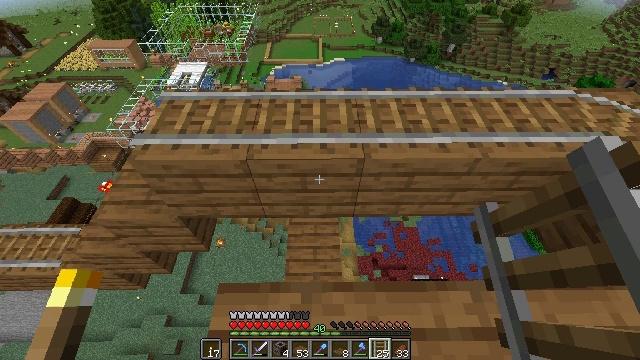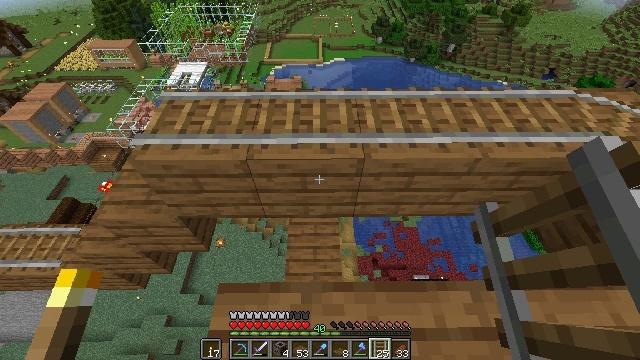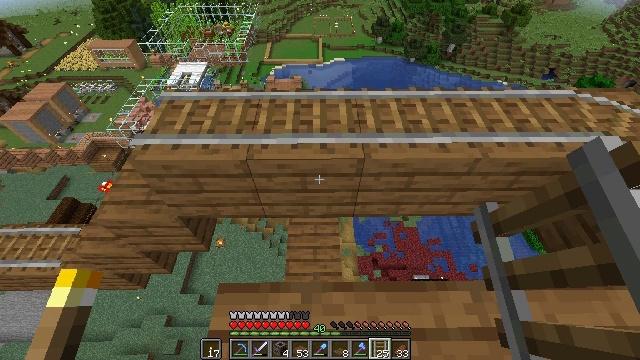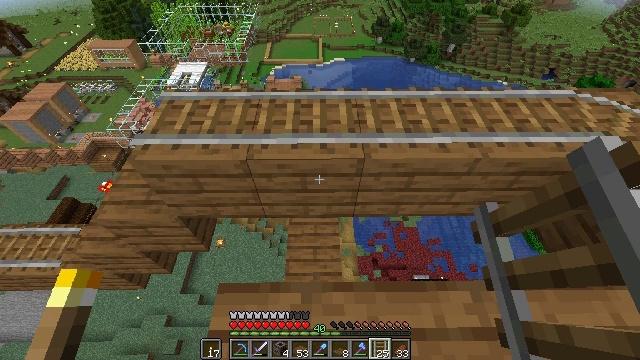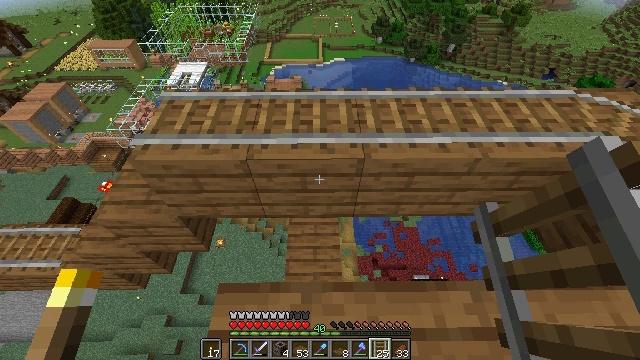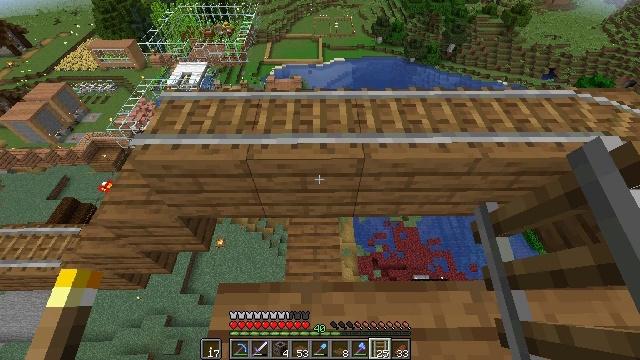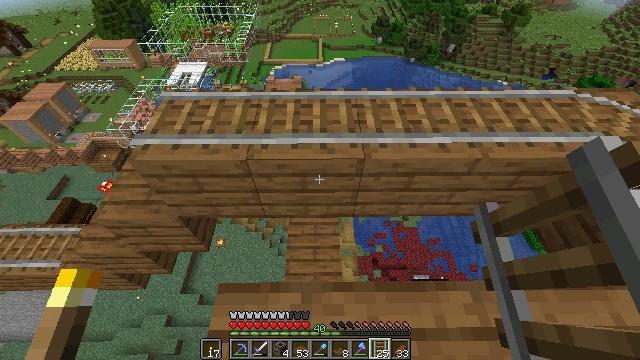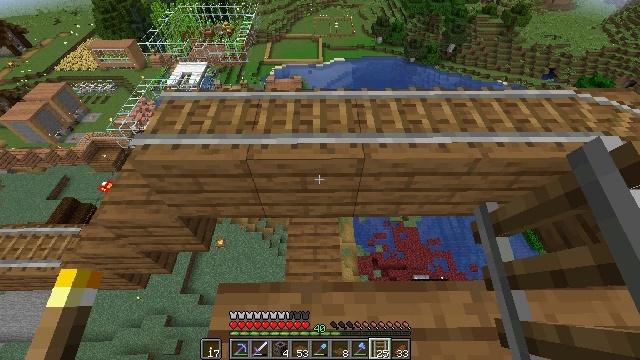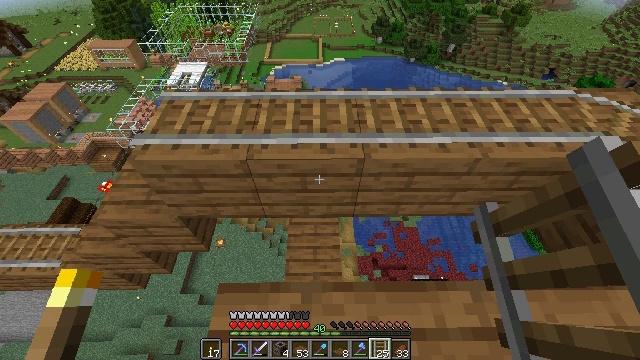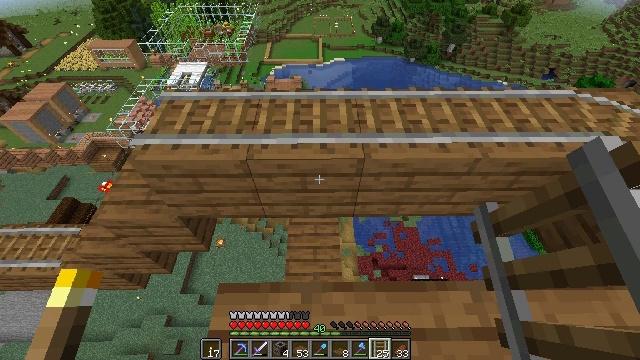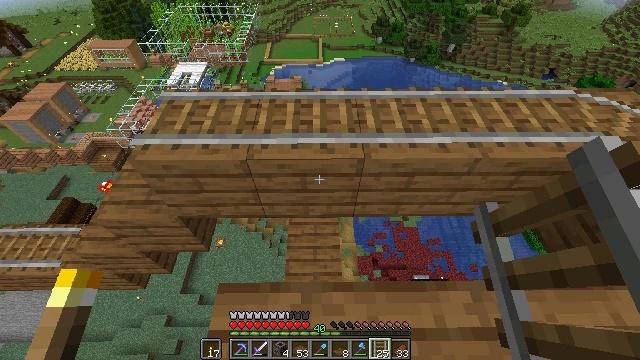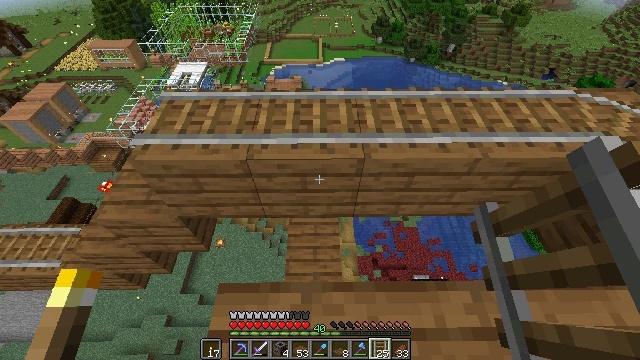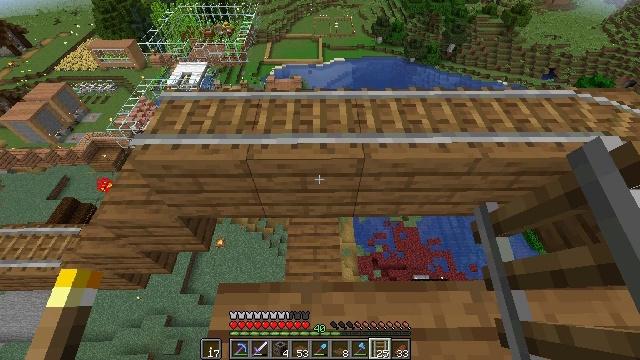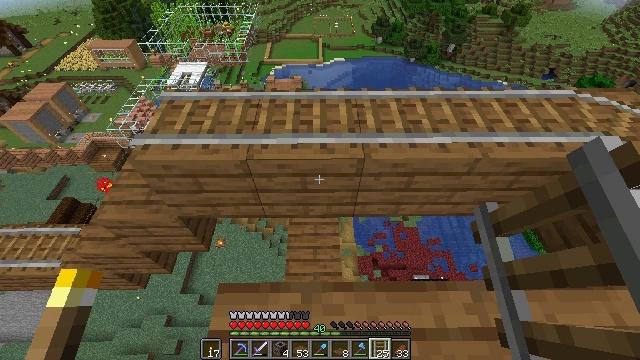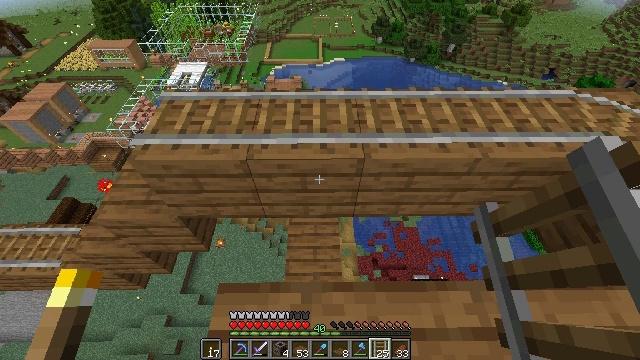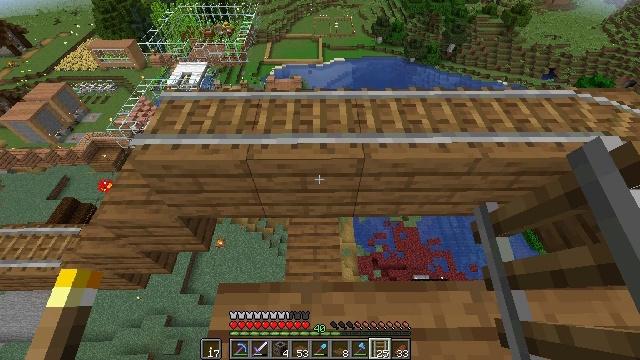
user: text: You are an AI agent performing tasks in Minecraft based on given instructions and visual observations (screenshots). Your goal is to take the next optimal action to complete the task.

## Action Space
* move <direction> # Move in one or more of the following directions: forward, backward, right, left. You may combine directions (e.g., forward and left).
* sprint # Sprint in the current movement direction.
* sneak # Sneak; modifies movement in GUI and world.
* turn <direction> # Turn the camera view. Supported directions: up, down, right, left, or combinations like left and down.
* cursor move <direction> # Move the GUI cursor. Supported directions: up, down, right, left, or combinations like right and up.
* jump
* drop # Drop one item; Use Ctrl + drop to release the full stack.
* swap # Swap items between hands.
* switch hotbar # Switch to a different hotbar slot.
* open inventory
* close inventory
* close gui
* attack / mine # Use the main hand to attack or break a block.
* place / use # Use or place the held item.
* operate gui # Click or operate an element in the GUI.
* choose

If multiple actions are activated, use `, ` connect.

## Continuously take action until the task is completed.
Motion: motion action
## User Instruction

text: Make some delicious rabbit stew.
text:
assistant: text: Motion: no_op
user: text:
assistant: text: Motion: no_op
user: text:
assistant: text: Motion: no_op
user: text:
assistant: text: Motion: no_op
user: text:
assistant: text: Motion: no_op
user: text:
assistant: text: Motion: no_op
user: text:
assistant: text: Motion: no_op
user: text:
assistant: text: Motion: no_op
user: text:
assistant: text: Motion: no_op
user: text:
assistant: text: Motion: no_op
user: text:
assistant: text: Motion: no_op
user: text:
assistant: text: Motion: no_op
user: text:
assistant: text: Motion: no_op
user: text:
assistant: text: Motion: no_op
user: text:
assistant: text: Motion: no_op
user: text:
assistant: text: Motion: no_op
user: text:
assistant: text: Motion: no_op
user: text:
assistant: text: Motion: no_op
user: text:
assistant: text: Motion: no_op
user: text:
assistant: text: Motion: no_op
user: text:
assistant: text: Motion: no_op
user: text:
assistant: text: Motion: no_op
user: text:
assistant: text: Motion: no_op
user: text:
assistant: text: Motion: no_op
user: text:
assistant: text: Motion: no_op
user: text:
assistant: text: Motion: no_op
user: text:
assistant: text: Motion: no_op
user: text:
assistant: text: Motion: no_op
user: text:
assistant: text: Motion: no_op
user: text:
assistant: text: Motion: no_op